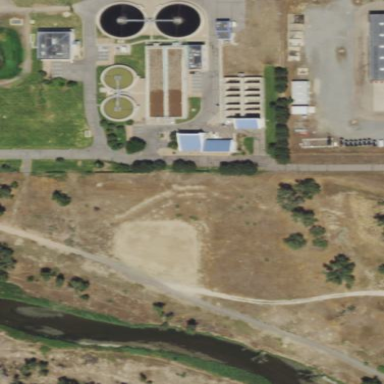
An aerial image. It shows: Wastewater plant.